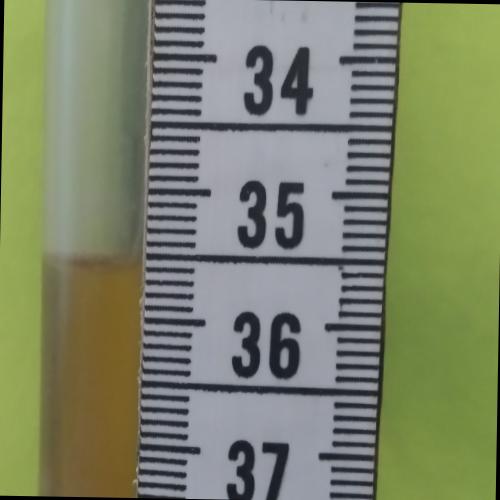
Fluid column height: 35.5 cm